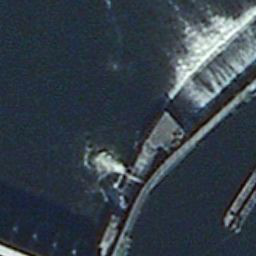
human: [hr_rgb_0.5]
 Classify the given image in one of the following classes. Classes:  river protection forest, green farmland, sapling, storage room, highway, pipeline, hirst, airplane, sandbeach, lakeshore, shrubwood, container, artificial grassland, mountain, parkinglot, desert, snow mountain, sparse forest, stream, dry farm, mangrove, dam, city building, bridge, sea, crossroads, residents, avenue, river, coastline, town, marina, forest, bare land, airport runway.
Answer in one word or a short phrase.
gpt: dam